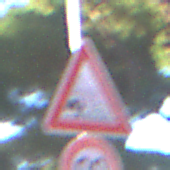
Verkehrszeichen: SplittSchotter
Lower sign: Geschwindigkeit90
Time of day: MorningAfternoon
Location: Outdoor (Suburban)
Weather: Clear
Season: NotSpecified
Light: Natural